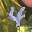
Label: 4